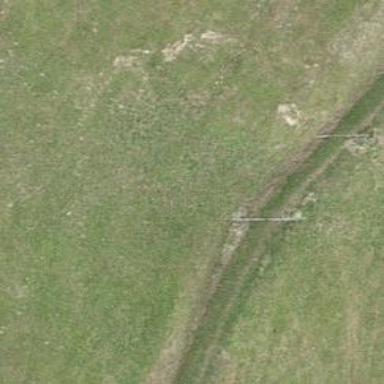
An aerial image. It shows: Track with grade 2 tracktype.